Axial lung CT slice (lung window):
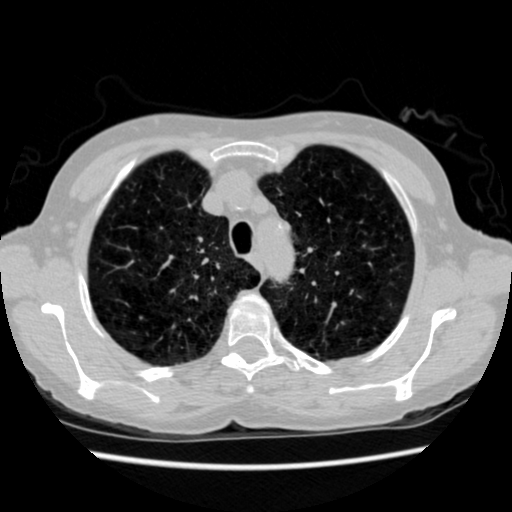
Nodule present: no